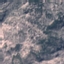
Label: HerbaceousVegetation